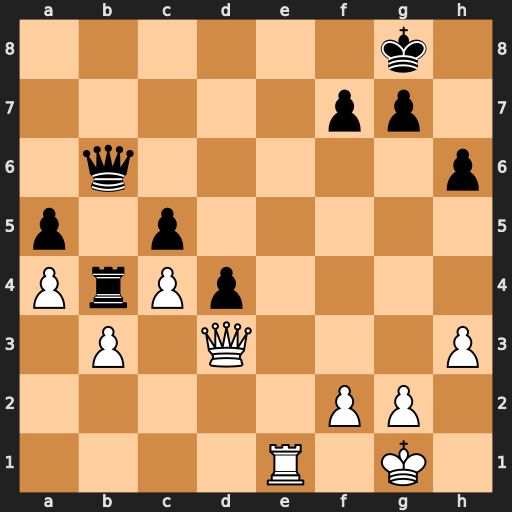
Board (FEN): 6k1/5pp1/1q5p/p1p5/PrPp4/1P1Q3P/5PP1/4R1K1
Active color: w
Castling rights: -
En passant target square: -
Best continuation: Re8#